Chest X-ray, PA view. Patient: 30 years old, sex F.
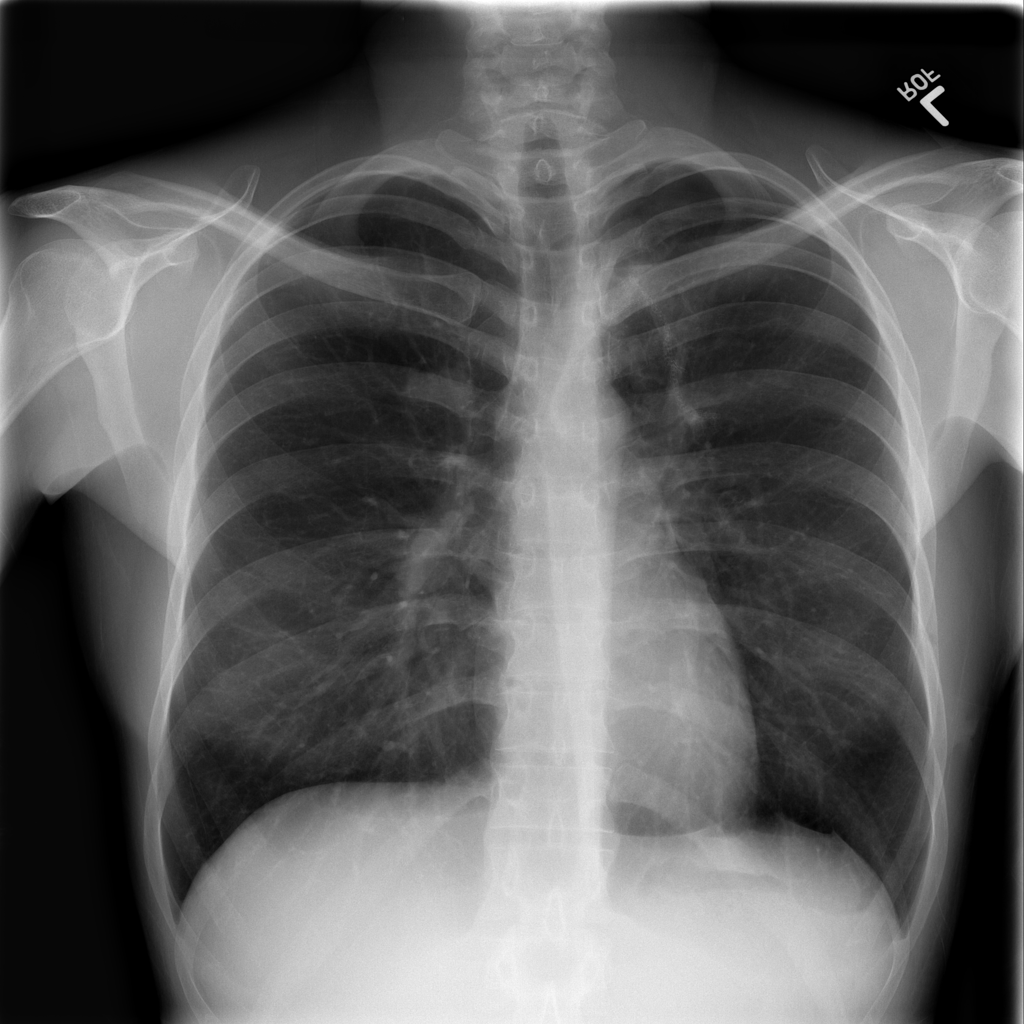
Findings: No Finding